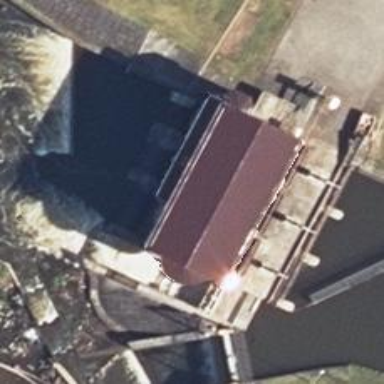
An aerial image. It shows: Hydro power generator.